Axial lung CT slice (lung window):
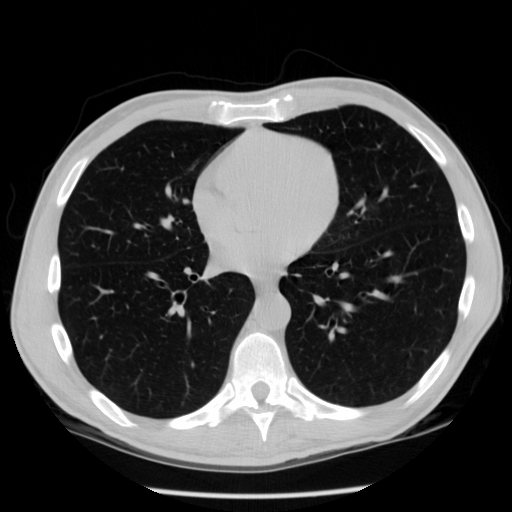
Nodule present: no